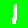
Digit: 1